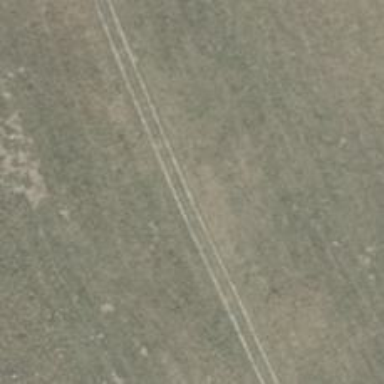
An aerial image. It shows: Grassy track with grade5 tracktype.